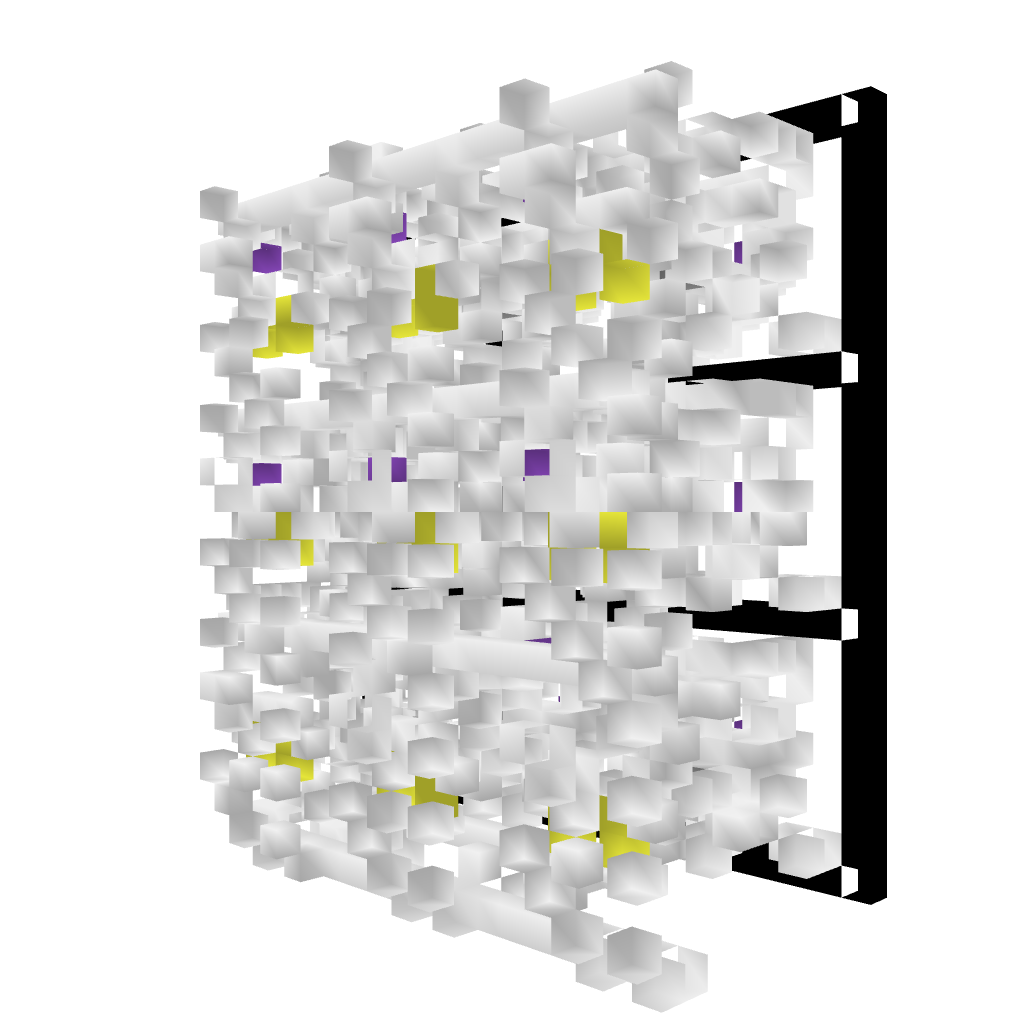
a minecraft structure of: Compact Tic-Tac-Toe  -  Designed for Flying / Creative bad low quality